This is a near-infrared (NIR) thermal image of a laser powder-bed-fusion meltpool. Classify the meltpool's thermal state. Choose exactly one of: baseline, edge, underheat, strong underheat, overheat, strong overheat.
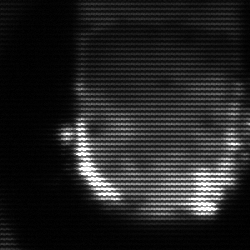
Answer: baseline